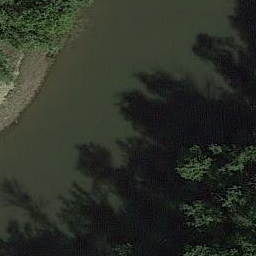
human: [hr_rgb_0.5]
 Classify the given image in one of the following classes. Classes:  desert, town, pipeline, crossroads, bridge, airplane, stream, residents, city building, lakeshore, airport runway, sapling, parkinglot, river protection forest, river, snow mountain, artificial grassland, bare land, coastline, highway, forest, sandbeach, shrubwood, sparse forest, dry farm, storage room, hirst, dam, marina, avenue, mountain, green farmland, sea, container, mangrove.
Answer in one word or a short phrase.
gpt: river protection forest